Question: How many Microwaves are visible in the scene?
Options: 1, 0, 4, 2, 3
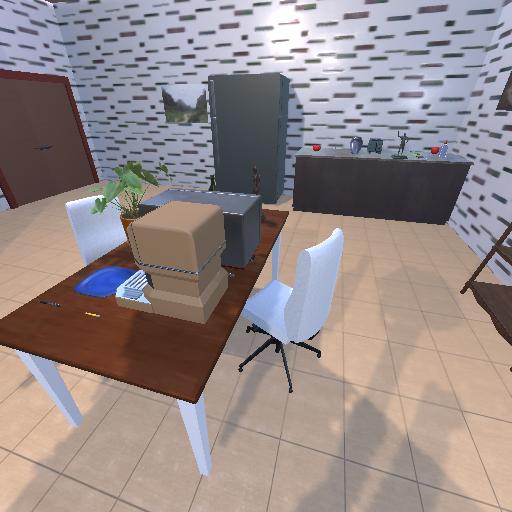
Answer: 1